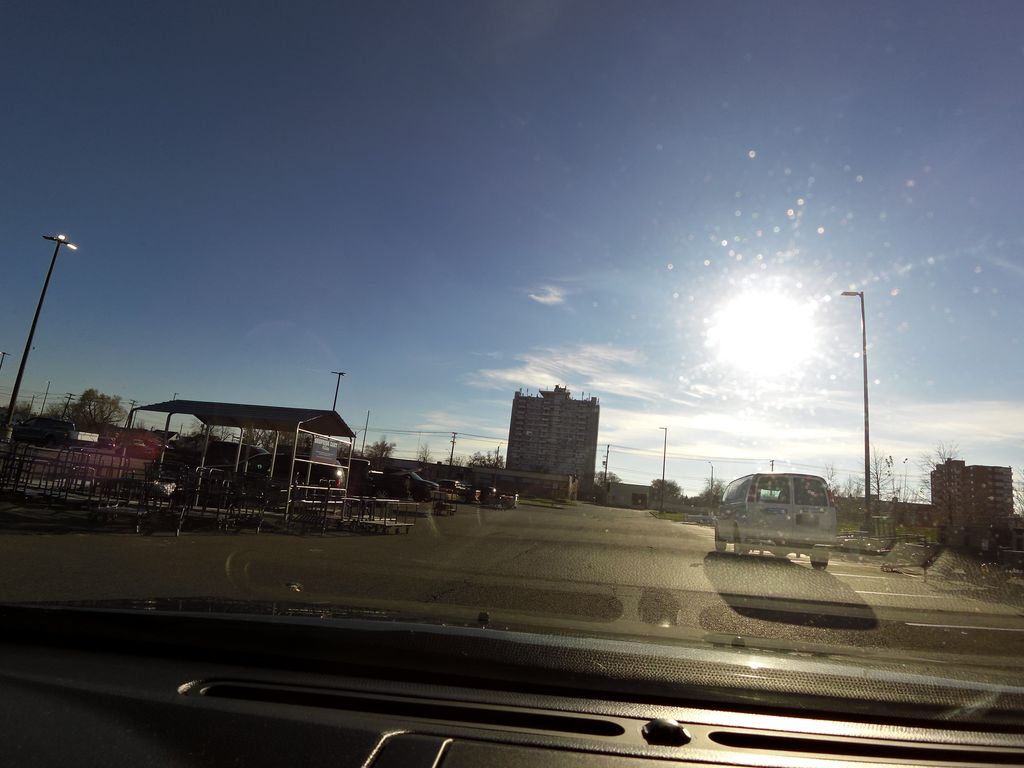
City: hamilton